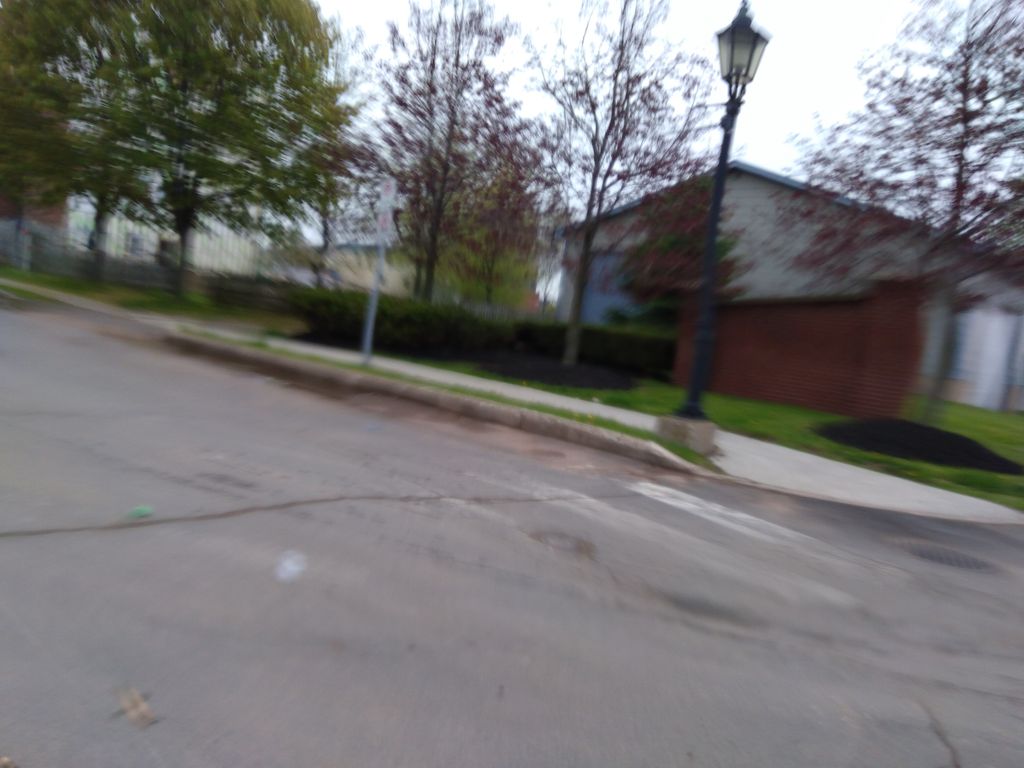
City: charlottetown